Breast ultrasound image
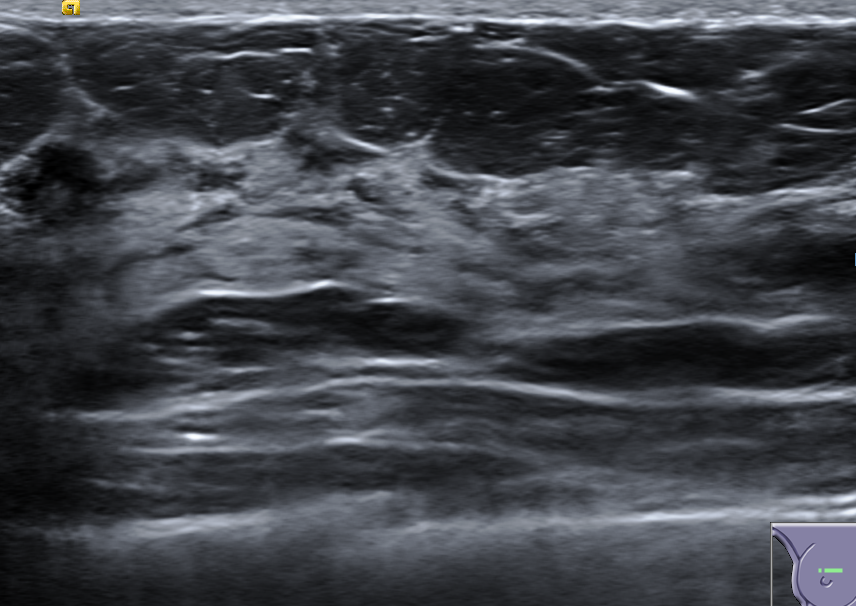
Diagnosis: normal